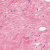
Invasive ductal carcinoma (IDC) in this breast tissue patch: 0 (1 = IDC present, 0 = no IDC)